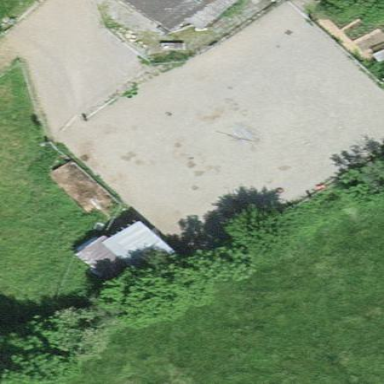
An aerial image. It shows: Equestrian pitch for leisure land sports.